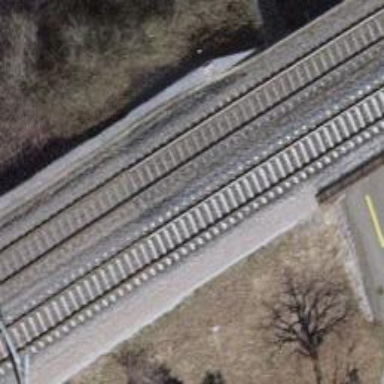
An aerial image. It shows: Bridge with electrified railway tracks featuring contact line.